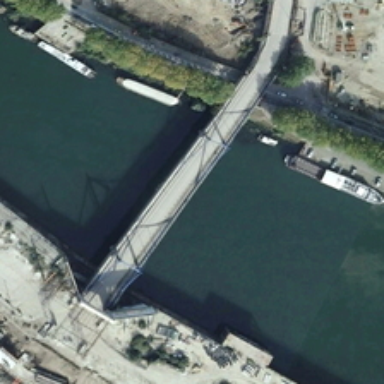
A bridge is on a river with several long boats and green trees in one side of it .